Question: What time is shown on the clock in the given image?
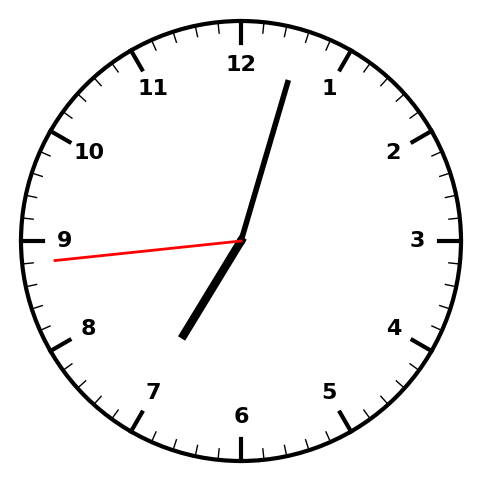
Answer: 07:02:44